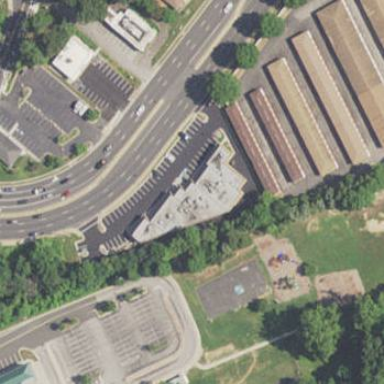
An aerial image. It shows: Retail building.